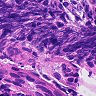
Metastatic tissue present: no